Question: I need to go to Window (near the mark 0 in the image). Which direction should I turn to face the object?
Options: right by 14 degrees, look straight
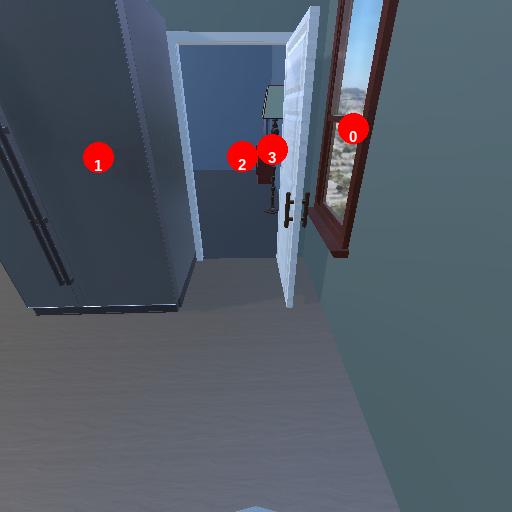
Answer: right by 14 degrees